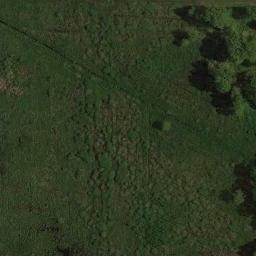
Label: meadow